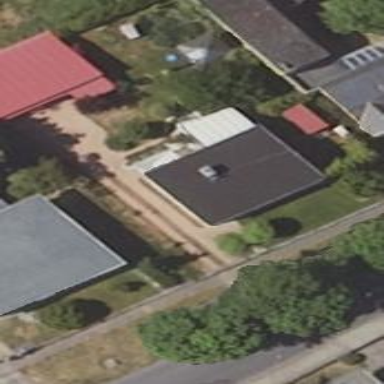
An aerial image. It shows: Detached building with flat roof.